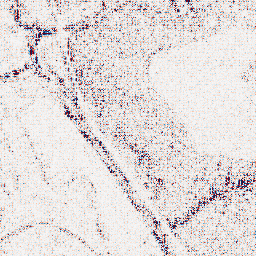
Category: wavelet
Decomposition family: wavelet_dwt
Decomposition parameters: wavelet: coif2
level: 1
Upsampling method: bilinear
Upsampling parameters: scale: 4
Upsampling scale: 4